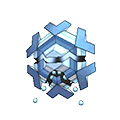
Pok\u00e9mon: cryogonal